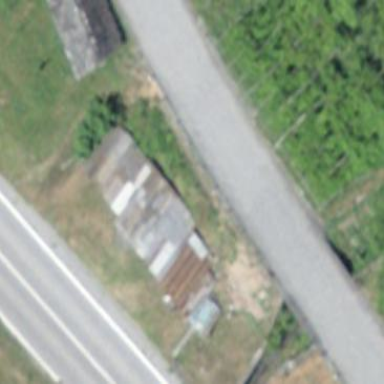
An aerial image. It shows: Shed.